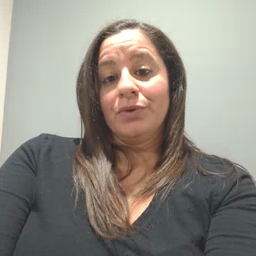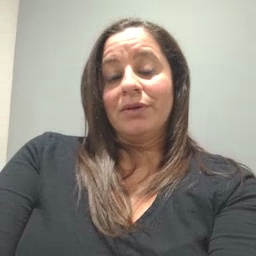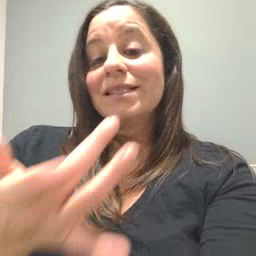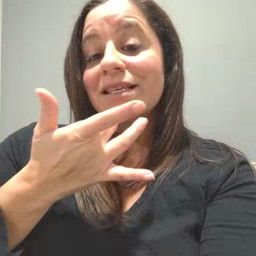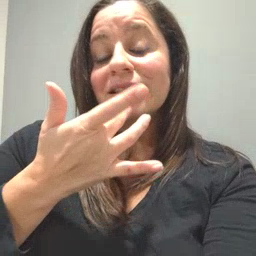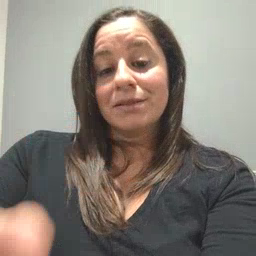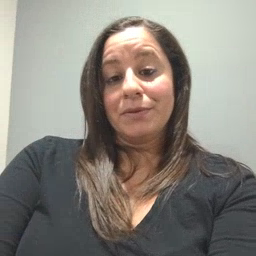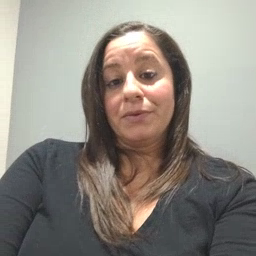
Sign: taste